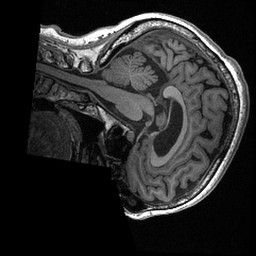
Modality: T1w
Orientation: sagittal
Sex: female
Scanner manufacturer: ge
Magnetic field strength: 3 T
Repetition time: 0.0064 s
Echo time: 0.00281 s